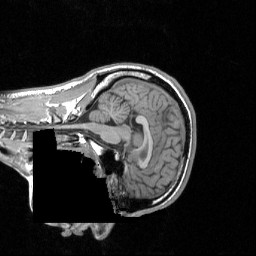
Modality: T1w
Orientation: sagittal